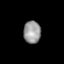
Tissue: skin
Cell type: Epithelial cells
Senescence score: 0.2757
Nuclear area (px): 381
Mean DAPI intensity: 152.614